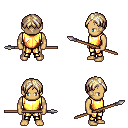
a pixel art fantasy rpg character, male body template, human, tanned skin, gold chest armor, gold greaves, white blonde parted hairstyle, spear, four views (front, back, left, right), 2x2 character sprite sheet, small pixel art, hard edges, no anti-aliasing